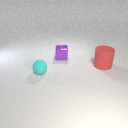
large red rubber cylinder in front of small purple metal cube